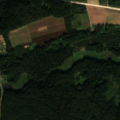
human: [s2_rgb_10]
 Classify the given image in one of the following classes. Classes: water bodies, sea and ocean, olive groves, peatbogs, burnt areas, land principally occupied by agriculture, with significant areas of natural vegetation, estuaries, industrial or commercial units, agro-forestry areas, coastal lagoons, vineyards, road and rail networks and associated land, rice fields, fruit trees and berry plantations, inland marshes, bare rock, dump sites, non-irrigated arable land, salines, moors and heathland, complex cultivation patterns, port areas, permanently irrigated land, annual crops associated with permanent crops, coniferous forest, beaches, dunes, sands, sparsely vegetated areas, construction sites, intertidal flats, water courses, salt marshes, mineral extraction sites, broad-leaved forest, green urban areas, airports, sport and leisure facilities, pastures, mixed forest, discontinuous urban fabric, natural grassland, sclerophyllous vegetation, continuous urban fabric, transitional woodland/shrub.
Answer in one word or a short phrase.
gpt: non-irrigated arable land, pastures, land principally occupied by agriculture, with significant areas of natural vegetation, coniferous forest